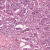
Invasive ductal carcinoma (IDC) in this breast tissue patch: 1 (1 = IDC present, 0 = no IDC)